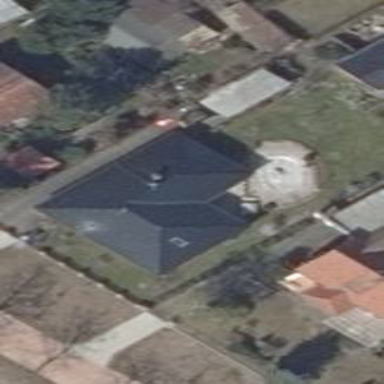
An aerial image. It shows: Detached building with hipped roof.